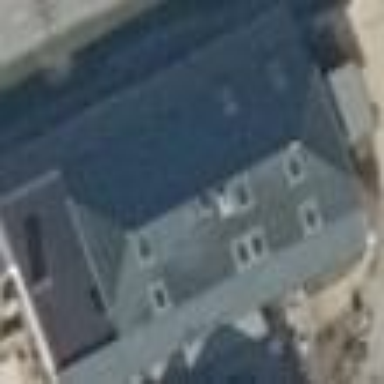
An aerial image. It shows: Simple and straightforward house.